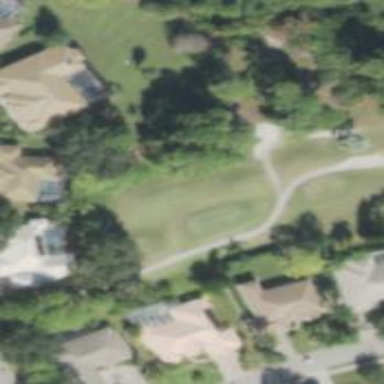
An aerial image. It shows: Golf cartpath that is also road path.